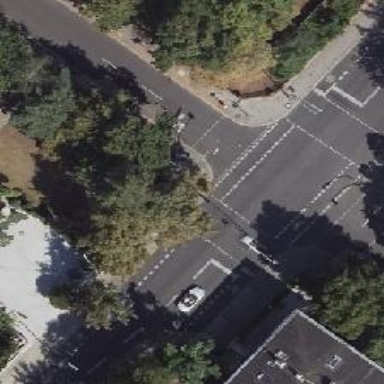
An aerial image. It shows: Crossing with traffic signals.